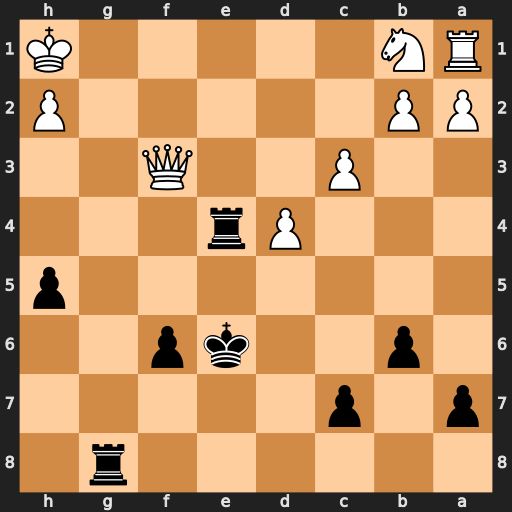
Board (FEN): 6r1/p1p5/1p2kp2/7p/3Pr3/2P2Q2/PP5P/RN5K
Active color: b
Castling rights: -
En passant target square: -
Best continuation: Re1+ Qf1 Rxf1#